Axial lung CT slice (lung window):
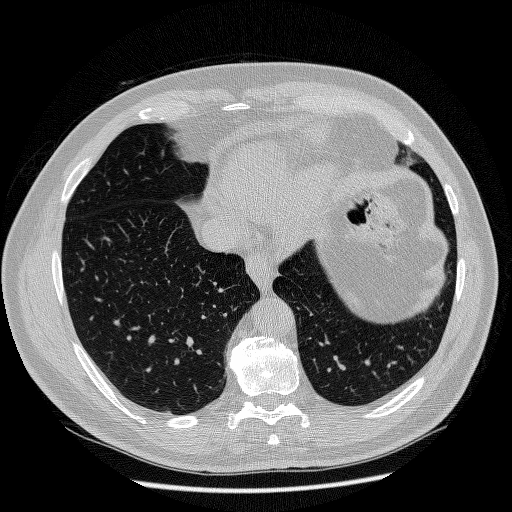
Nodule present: no